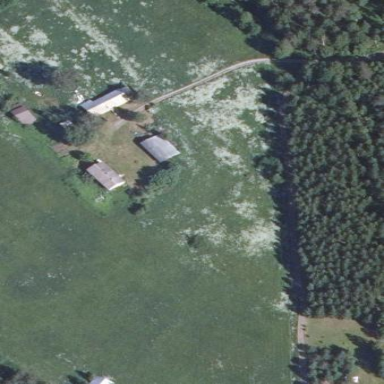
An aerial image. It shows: Beautiful meadow.